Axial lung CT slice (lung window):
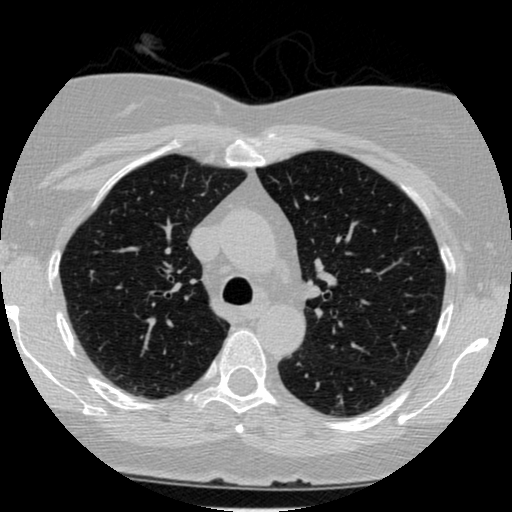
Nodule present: no